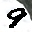
Label: 9